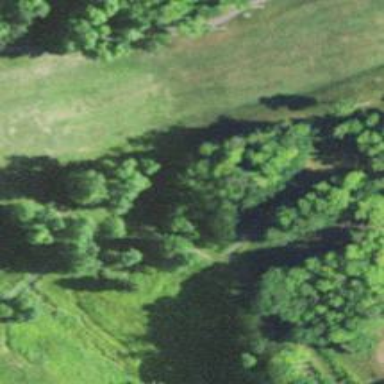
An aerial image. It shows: Service road used as golf cart path.